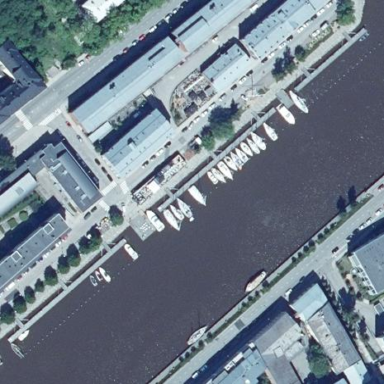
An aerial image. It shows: Marina on leisure land.